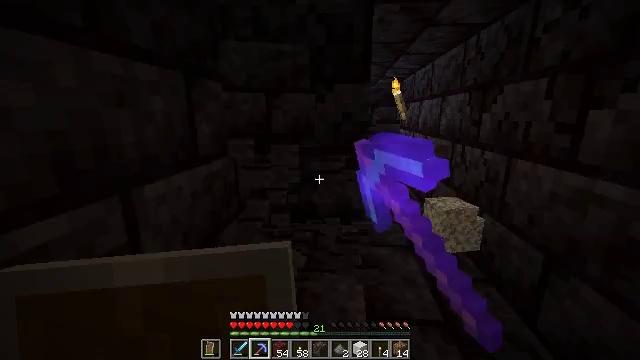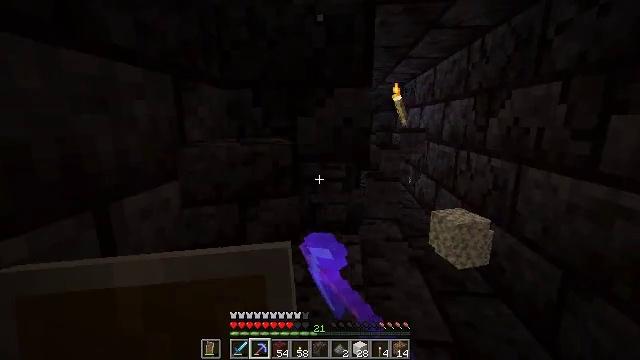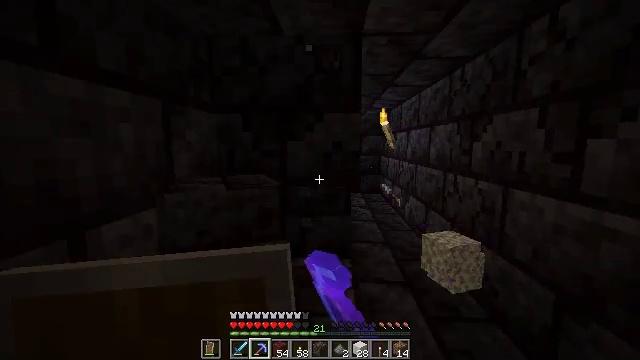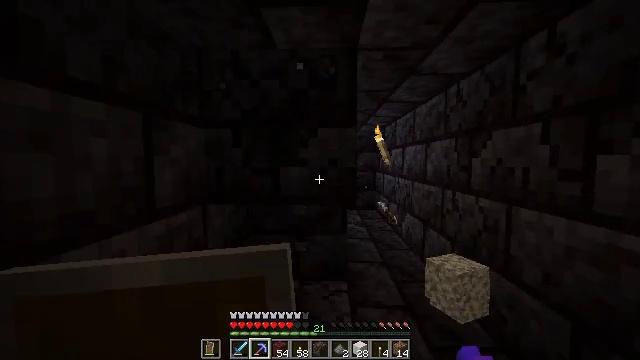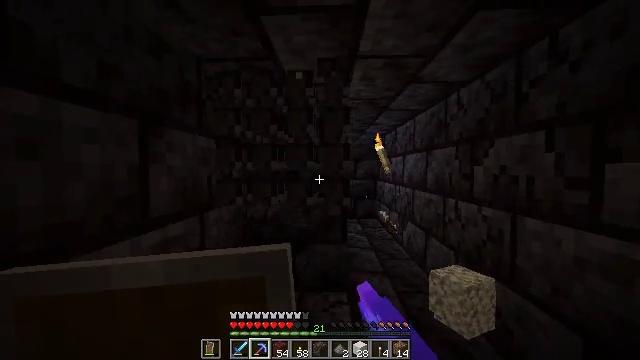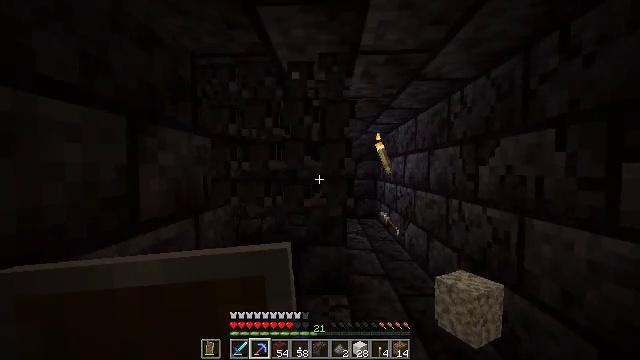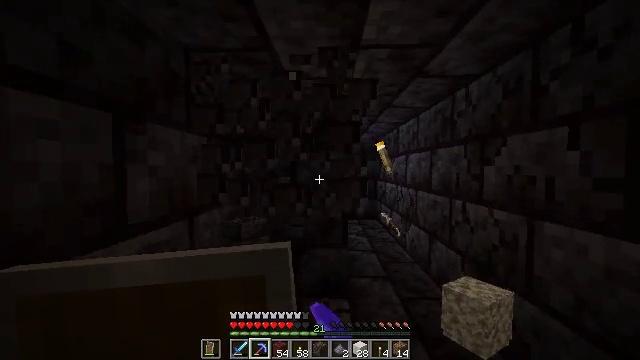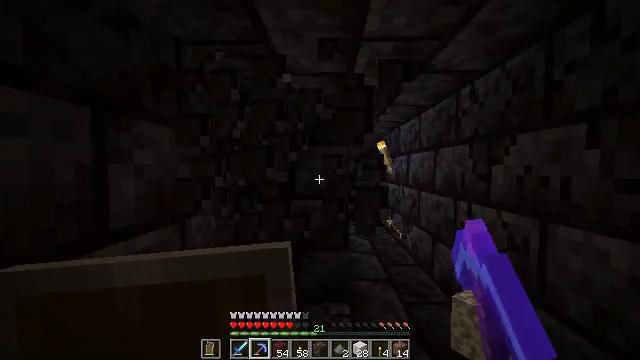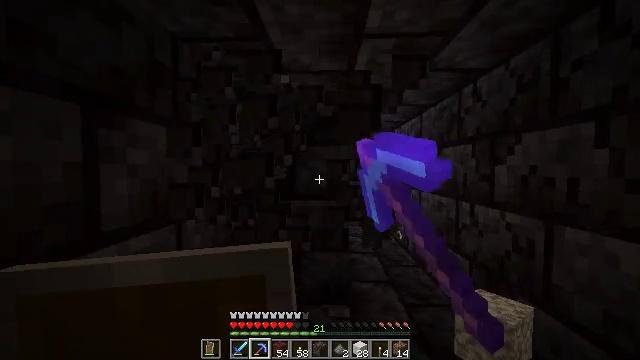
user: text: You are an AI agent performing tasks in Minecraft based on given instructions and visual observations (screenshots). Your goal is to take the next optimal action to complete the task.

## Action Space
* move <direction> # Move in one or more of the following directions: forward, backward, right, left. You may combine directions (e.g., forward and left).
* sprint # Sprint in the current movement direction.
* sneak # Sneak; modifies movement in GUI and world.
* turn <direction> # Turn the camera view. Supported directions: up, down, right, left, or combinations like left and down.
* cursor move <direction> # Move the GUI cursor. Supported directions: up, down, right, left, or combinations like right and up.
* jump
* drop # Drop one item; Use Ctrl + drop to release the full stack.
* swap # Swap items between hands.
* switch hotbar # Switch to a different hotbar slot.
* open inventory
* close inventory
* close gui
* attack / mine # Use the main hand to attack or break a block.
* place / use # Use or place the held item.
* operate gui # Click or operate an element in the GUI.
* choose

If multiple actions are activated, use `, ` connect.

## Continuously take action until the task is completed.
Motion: motion action
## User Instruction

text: Attack the cracked polished blackstone bricks to gather it.
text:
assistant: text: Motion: move forward, sneak, turn up, attack / mine
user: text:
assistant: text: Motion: move forward, sneak, turn right and up, attack / mine
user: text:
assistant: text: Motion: move forward, sneak, turn right and up, attack / mine
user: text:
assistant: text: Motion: move forward, sneak, turn up, attack / mine
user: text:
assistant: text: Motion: move forward, sneak, attack / mine
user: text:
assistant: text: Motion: move forward, sneak, attack / mine
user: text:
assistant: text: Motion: move forward, sneak, attack / mine
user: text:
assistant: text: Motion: move forward, sneak, attack / mine
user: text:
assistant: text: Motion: sneak, attack / mine